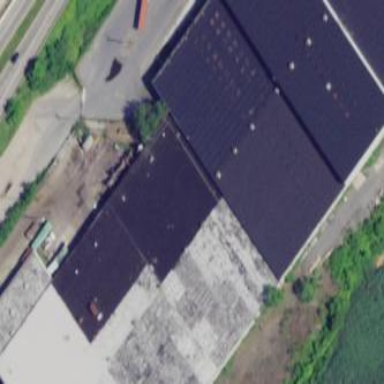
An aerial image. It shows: Industrial building.